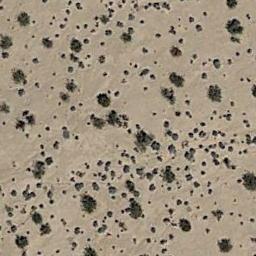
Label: chaparral